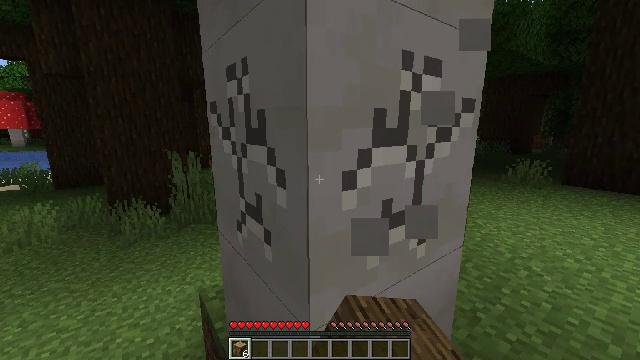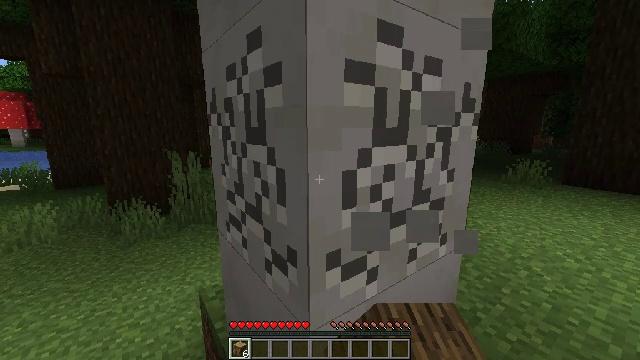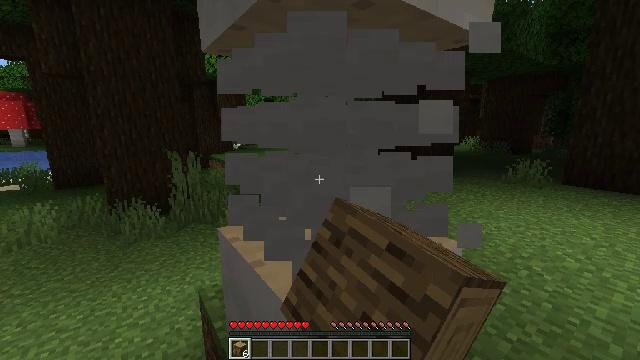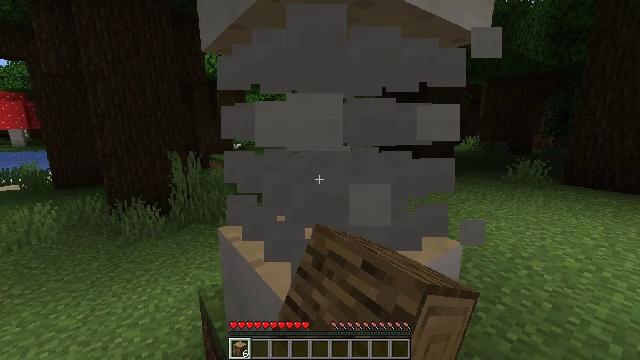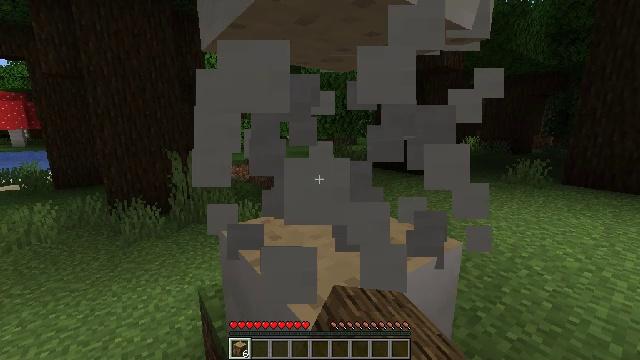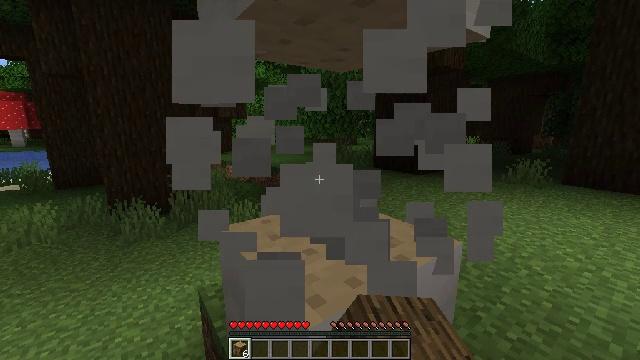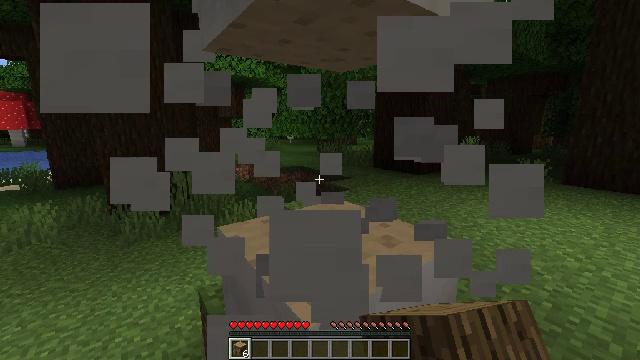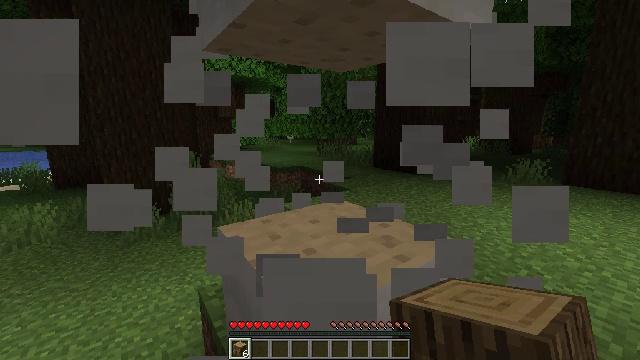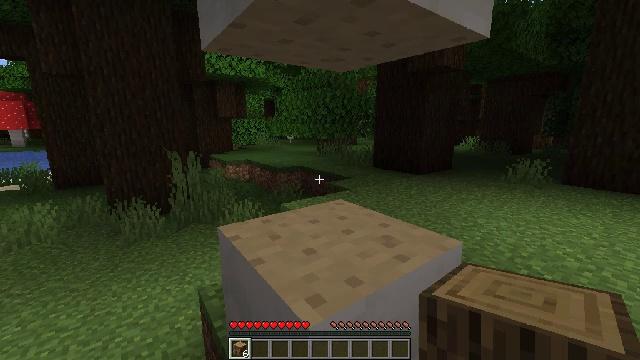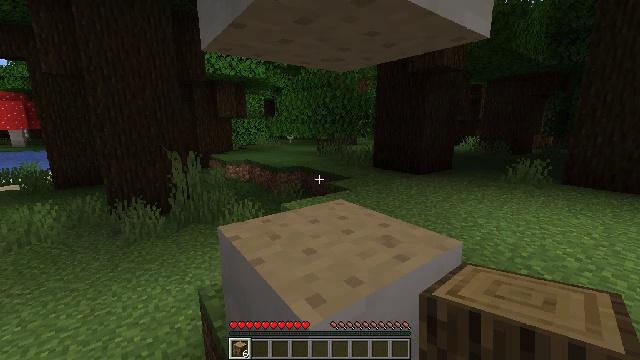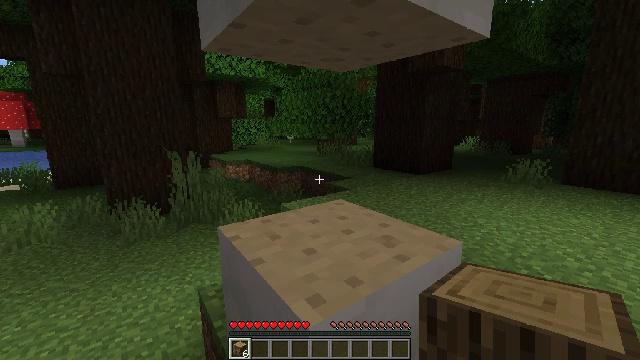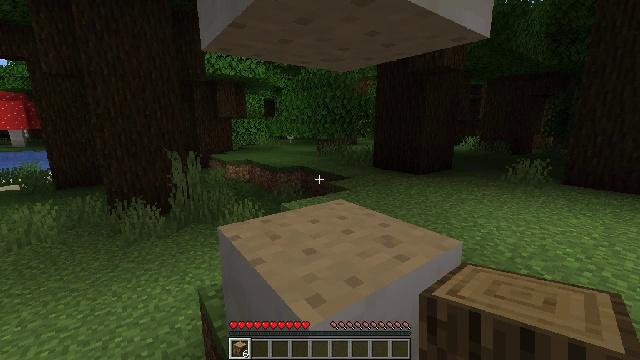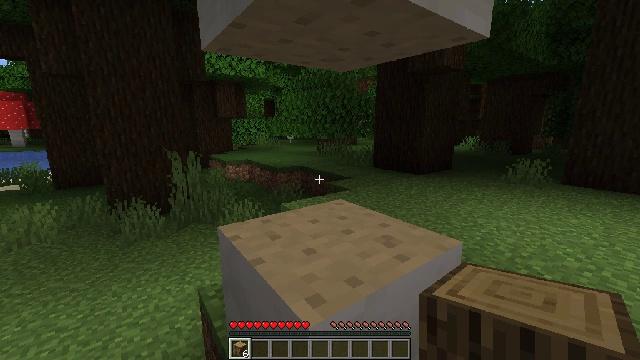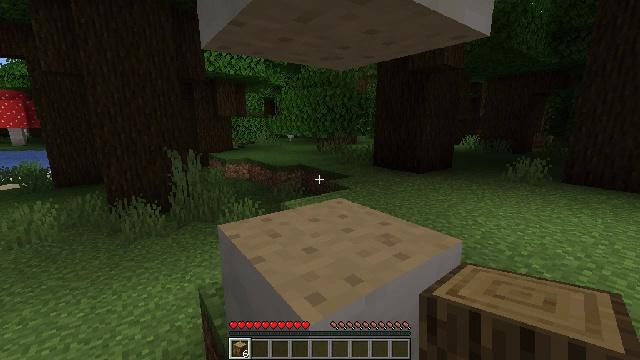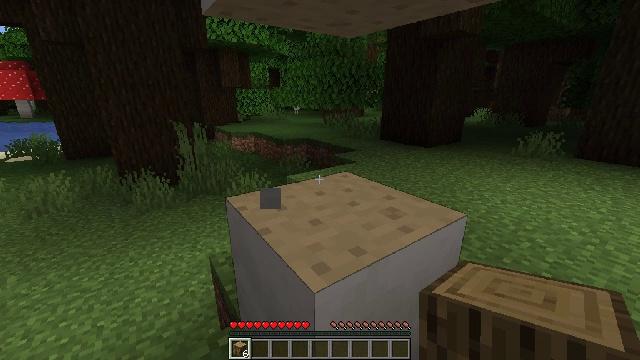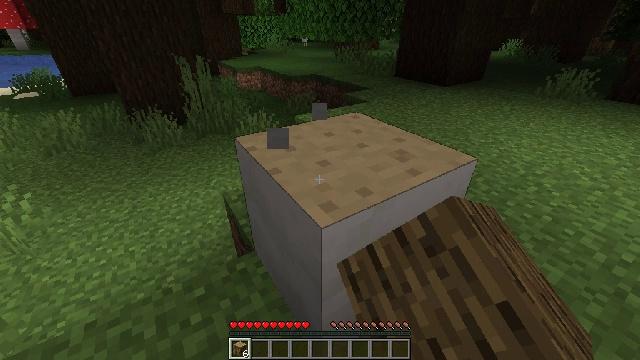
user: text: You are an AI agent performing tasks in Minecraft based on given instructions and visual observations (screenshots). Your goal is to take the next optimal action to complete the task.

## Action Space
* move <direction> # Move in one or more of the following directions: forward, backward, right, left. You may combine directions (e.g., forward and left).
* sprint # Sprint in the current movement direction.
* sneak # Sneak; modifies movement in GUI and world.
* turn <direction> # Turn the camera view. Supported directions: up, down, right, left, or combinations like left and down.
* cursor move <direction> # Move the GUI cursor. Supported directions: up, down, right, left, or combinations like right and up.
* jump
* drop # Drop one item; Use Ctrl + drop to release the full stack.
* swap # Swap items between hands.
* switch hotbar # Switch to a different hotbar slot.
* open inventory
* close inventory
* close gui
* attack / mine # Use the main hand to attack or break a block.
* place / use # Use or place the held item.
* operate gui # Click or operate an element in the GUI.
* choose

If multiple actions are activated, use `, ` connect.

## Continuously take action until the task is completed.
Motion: motion action
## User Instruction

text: Collect the mushroom stem from giant mushrooms.
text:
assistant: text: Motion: attack / mine
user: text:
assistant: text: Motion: attack / mine
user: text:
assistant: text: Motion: attack / mine
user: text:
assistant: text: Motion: attack / mine
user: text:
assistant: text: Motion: attack / mine
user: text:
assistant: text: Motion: attack / mine
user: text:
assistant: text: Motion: attack / mine
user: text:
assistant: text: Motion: attack / mine
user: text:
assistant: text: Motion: attack / mine
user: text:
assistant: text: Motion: attack / mine
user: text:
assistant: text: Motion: attack / mine
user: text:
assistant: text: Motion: attack / mine
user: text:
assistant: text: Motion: attack / mine
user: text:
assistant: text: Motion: turn left and down, attack / mine
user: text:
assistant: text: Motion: turn left and down, attack / mine
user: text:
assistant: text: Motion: turn down, attack / mine
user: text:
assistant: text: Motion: attack / mine
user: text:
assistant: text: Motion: no_op
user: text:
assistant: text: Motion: attack / mine
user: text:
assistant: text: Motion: attack / mine
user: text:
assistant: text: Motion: attack / mine
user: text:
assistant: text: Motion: attack / mine
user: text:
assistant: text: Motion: attack / mine
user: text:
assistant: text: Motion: attack / mine
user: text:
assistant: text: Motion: attack / mine
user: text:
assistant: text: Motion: attack / mine
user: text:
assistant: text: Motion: attack / mine
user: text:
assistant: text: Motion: attack / mine
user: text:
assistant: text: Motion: attack / mine
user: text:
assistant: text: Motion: attack / mine